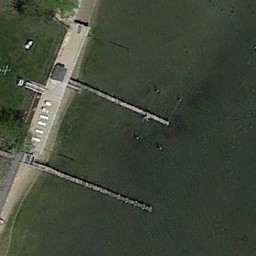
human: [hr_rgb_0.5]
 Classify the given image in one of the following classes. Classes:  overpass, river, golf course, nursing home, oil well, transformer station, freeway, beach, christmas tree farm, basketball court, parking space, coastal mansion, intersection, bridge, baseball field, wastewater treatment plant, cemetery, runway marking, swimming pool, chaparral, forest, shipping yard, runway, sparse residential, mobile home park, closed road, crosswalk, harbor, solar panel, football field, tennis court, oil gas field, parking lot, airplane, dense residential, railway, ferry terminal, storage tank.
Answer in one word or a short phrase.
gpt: ferry terminal